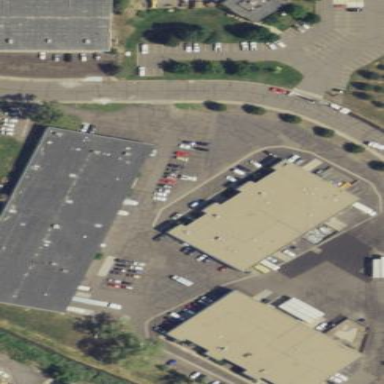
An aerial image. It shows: Commercial building.